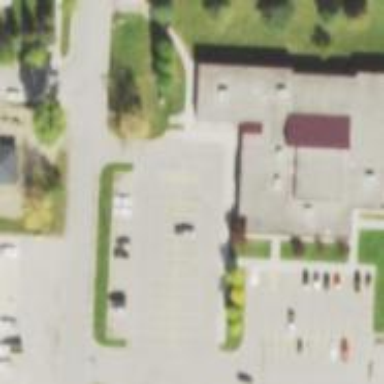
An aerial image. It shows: Public building.